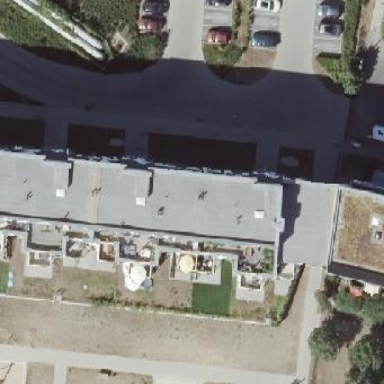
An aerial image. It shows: Flat-roofed apartment building.